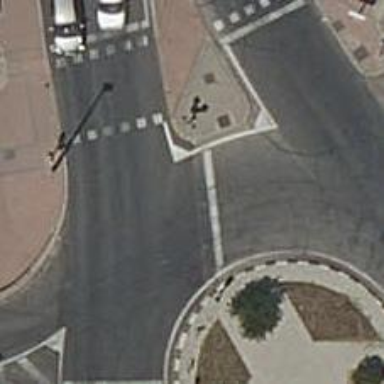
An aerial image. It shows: Tertiary road made of asphalt leading to roundabout junction.